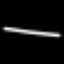
Label: line